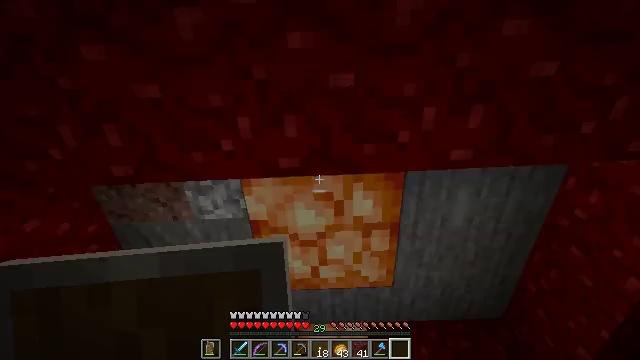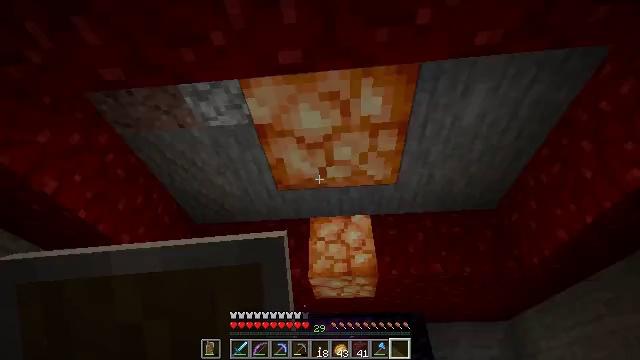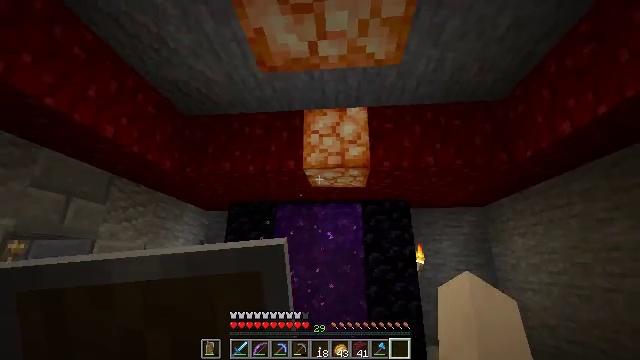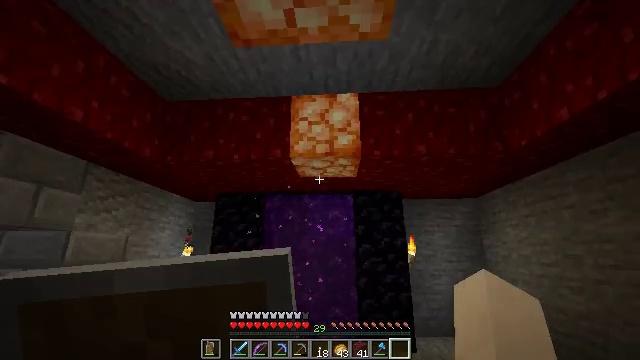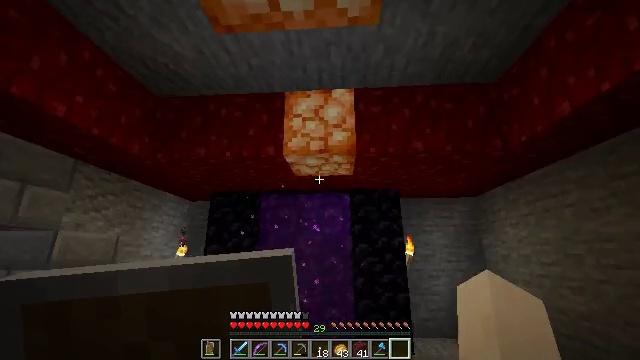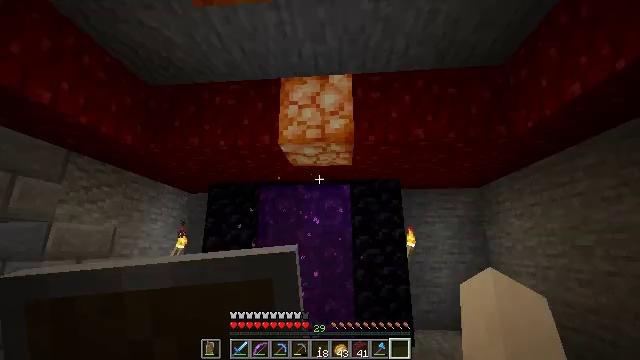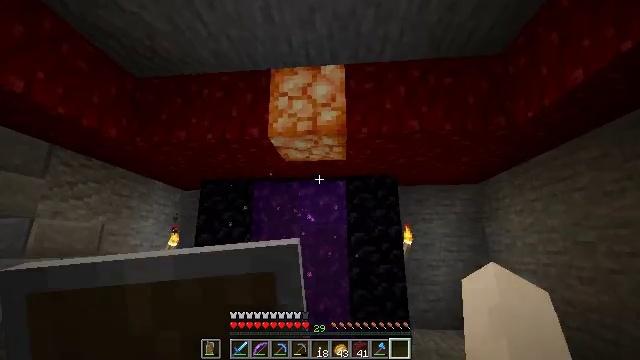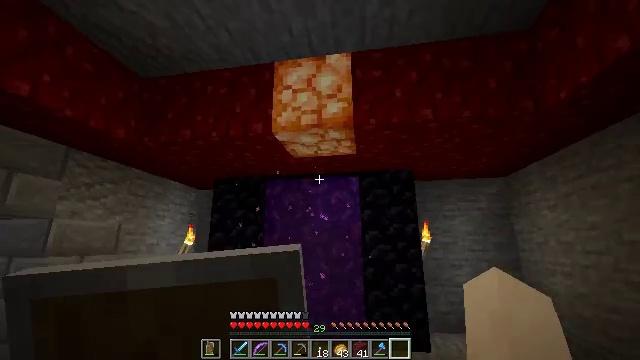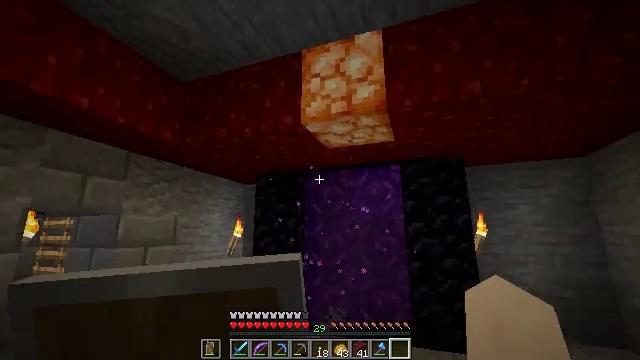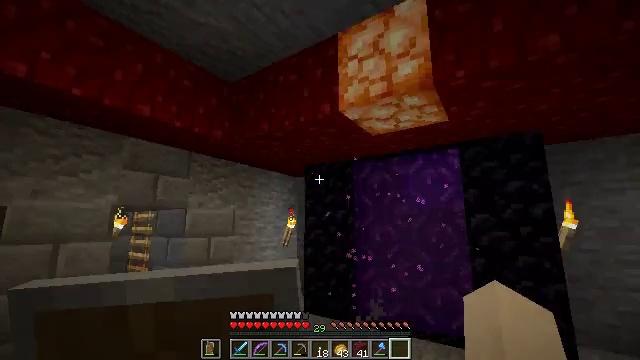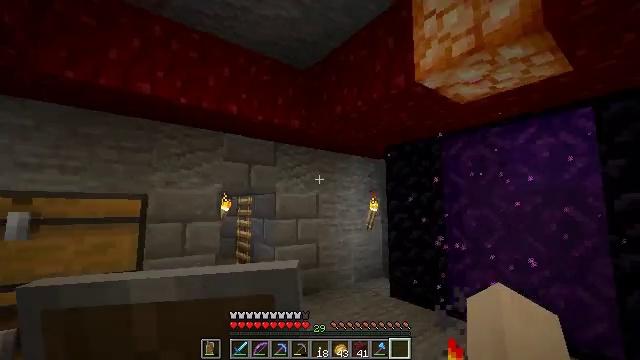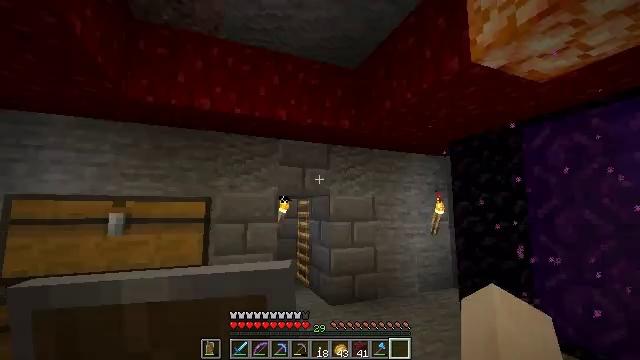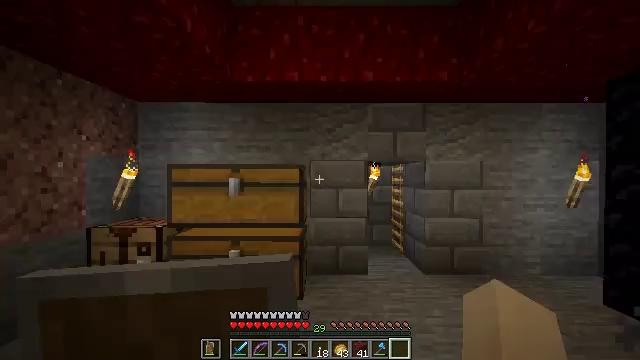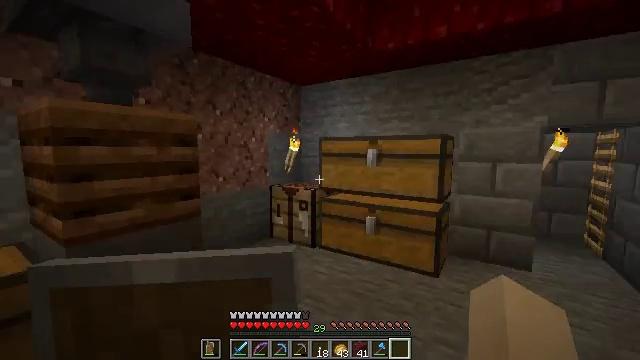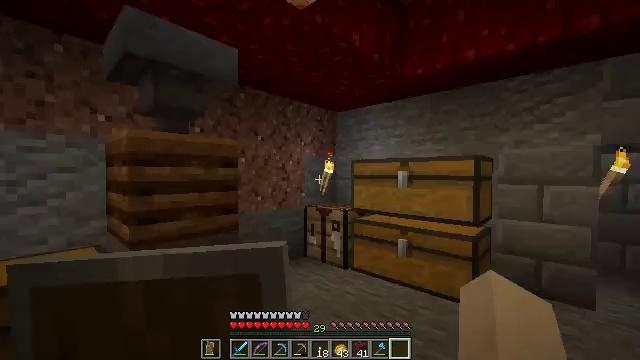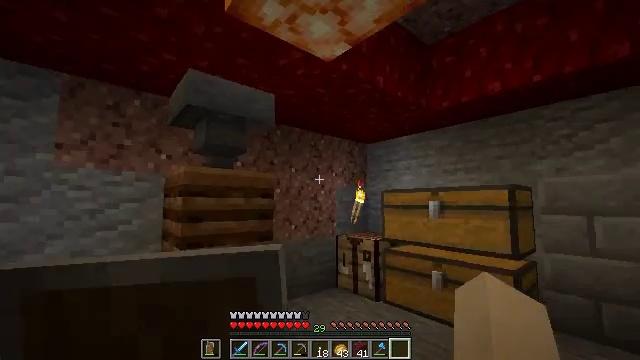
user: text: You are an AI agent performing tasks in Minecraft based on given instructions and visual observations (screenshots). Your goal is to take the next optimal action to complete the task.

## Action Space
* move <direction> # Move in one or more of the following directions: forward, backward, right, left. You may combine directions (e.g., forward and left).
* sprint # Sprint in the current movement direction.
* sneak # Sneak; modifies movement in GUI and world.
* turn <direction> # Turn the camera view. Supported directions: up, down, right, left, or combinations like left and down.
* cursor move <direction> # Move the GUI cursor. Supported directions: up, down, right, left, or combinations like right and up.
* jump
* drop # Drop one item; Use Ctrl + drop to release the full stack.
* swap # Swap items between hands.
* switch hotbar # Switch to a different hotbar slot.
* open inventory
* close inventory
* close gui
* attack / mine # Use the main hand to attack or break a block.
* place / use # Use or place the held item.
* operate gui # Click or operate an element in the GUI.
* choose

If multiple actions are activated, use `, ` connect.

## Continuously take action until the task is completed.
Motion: motion action
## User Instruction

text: Mine the shroomlight block.
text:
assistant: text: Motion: move forward, turn left and down
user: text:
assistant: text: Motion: move forward and move right, turn down
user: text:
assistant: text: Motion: move forward and move right, turn right and down
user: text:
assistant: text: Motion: move forward and move right
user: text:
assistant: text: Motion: move forward and move right, turn down
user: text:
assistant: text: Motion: move forward and move right
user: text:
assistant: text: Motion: move forward and move right, turn left
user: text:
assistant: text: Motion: move forward and move right, turn left and down
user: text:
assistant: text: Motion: move forward and move right, turn left and down
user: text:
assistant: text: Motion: move forward and move right, turn left and down
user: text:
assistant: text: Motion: move right, turn left
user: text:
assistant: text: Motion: move right, turn left and down
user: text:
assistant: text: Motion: move back and move right, turn left and down
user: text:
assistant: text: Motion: move back, turn left and up
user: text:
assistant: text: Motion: move back, turn left and up
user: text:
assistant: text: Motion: move back, turn left and up
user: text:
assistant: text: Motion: turn left and up
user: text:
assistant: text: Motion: turn left and up
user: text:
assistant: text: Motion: no_op
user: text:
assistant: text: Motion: no_op
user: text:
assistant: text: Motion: no_op
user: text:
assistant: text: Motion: no_op
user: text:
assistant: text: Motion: no_op
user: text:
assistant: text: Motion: turn left and down
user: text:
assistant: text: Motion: turn left and down
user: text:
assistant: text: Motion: turn up
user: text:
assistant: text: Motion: no_op
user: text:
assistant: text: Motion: no_op
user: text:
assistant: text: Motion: no_op
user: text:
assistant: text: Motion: no_op